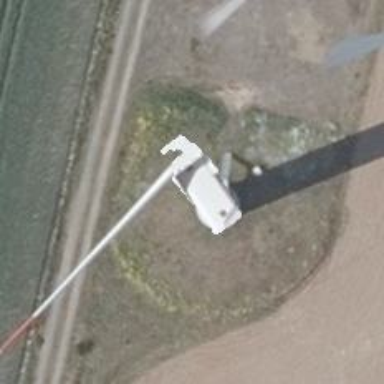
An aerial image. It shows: Wind generator powered by wind turbines of horizontal axis type. It is manufactured by Vestas.